Field crop: tomato
Growth stage: 1
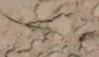
Species: cyperus